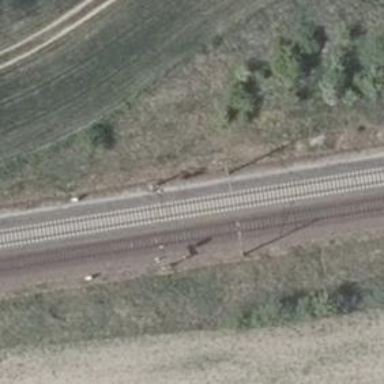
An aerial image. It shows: Railway signal.